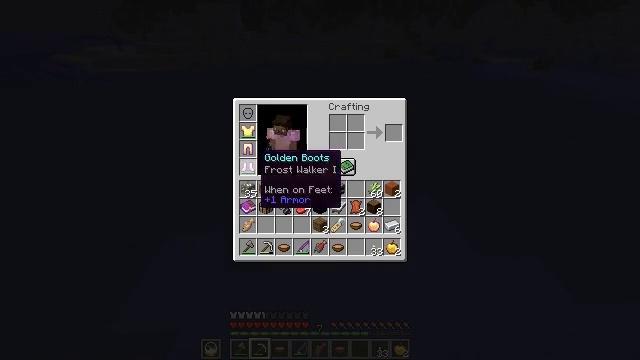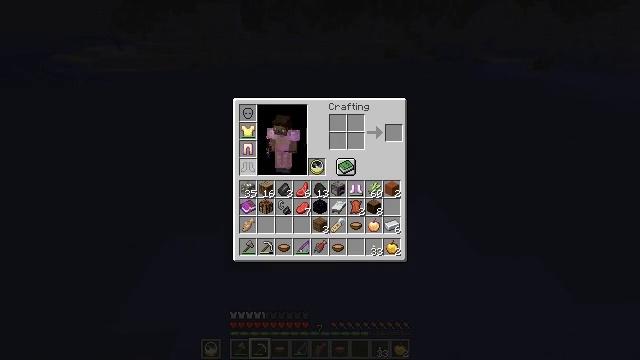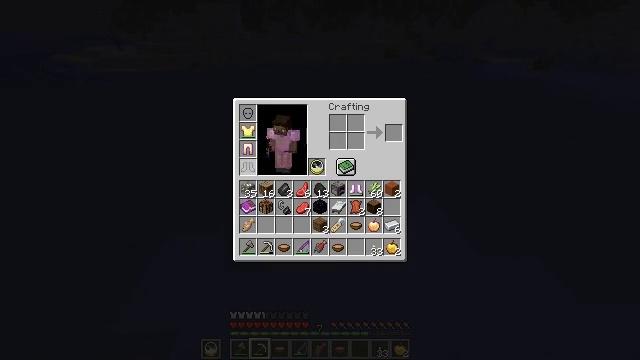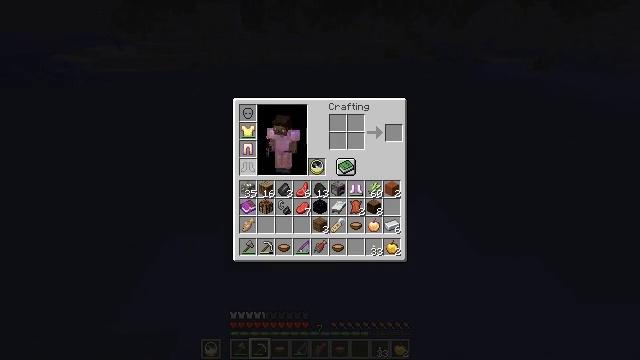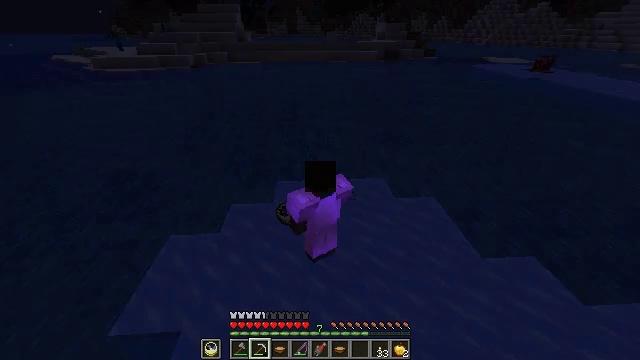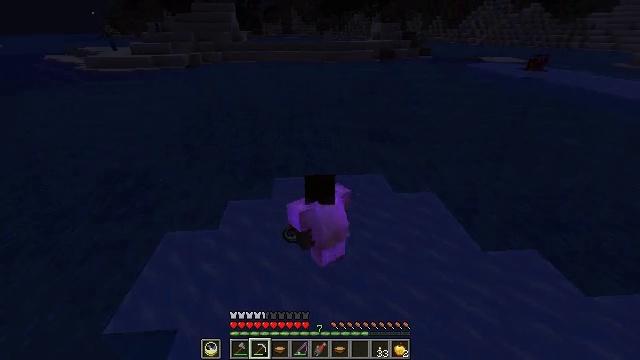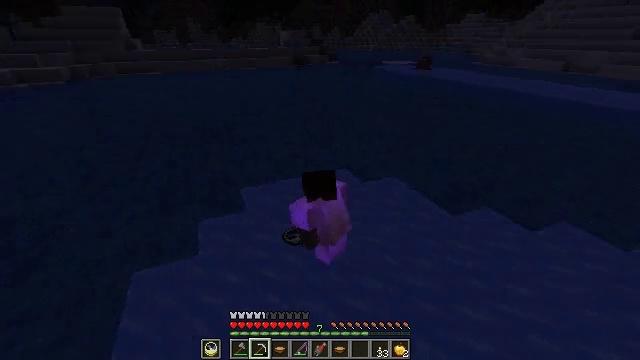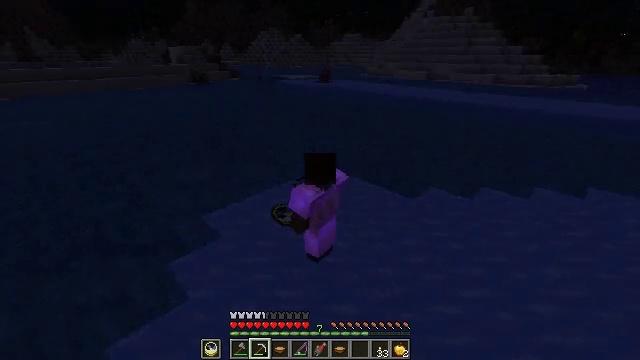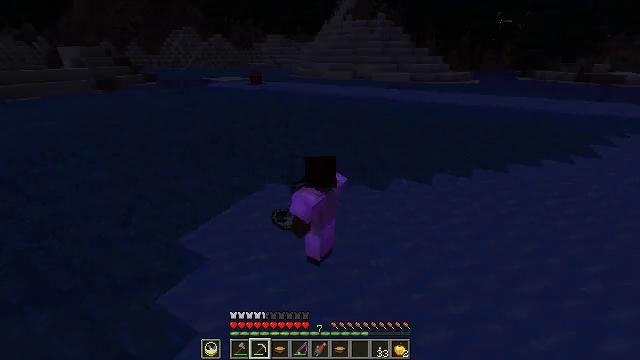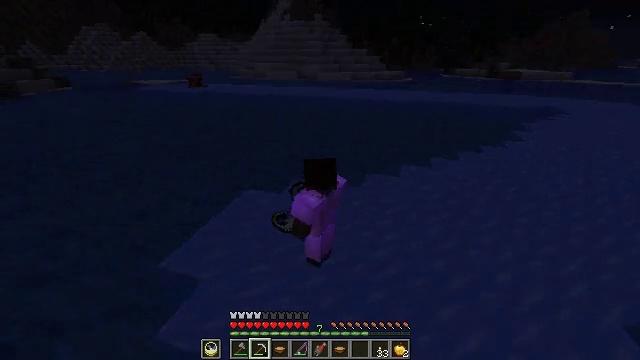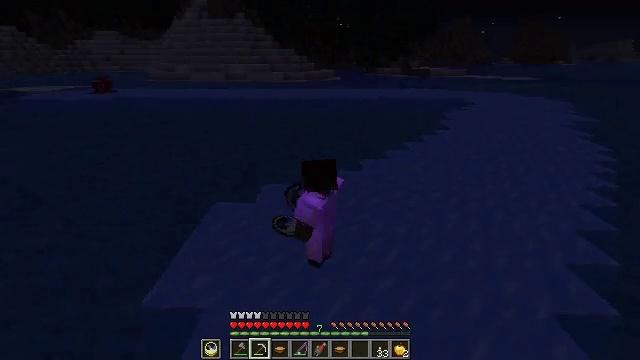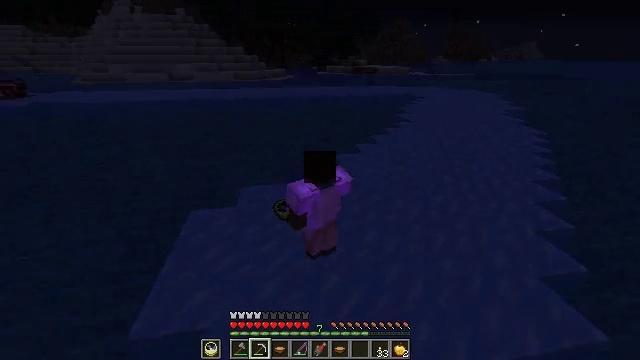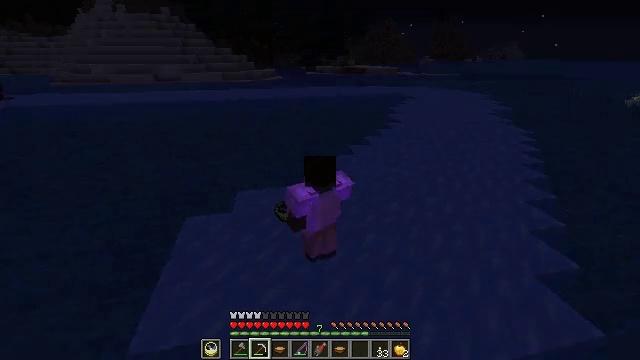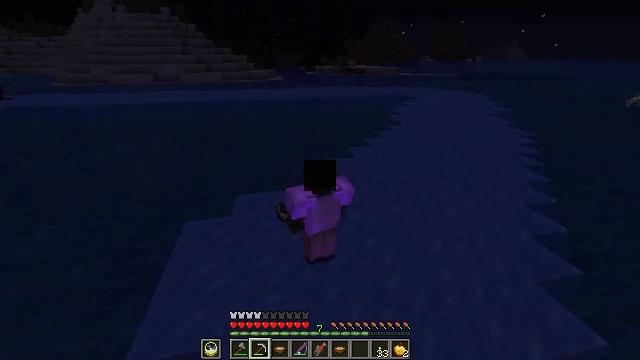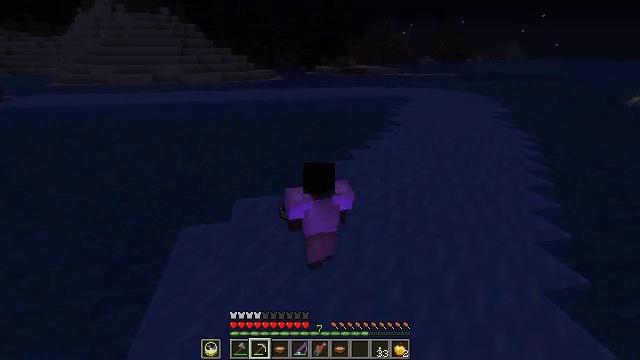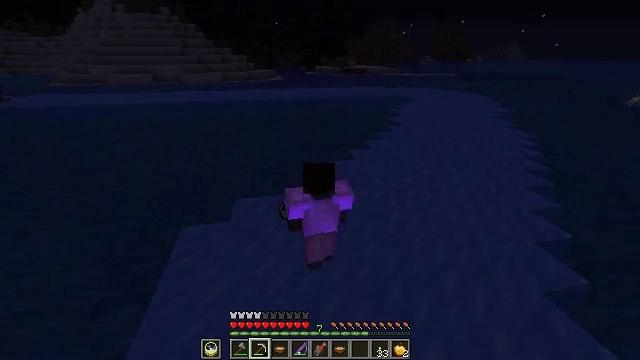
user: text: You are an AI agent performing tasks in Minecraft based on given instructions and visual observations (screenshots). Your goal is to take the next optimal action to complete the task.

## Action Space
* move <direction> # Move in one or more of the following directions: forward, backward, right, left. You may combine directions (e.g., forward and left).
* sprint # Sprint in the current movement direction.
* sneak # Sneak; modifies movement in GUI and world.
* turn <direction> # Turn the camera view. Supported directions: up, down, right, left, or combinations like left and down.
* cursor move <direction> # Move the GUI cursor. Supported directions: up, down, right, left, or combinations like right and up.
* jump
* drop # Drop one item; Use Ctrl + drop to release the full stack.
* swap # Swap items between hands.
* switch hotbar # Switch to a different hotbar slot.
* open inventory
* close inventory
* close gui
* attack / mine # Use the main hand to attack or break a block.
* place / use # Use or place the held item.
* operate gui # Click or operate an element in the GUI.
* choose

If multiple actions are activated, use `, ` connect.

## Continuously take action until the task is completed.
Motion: motion action
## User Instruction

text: Gather frosted ice by mining it.
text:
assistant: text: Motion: sneak, operate gui
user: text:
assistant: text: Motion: sneak, operate gui
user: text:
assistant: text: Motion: sneak, operate gui
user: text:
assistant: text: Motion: sneak, close inventory
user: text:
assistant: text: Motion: sneak, close inventory
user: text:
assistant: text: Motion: turn right and up, close inventory
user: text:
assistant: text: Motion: turn right and up
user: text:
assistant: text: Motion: turn right
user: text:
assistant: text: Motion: move forward, turn right
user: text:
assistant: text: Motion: move forward, turn right
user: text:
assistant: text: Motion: move forward, turn right
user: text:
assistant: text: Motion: move forward, turn right
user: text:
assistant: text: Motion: move forward
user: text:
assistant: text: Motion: move forward
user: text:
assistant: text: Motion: move forward and move right
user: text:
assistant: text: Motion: move forward and move right
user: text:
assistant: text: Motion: move forward and move right
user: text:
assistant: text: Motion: move forward and move right, sprint
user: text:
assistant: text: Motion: move forward and move right, sprint
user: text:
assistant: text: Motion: move forward and move right, sprint, turn left
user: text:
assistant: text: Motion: move forward and move right, sprint, turn left and down
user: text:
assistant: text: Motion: move forward and move right, sprint, turn left and down
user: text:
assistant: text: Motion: move forward and move right, sprint, turn left and down
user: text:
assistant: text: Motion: move forward and move right, sprint, turn left
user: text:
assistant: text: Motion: move forward and move right, sprint
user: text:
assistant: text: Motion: move forward and move right, sprint
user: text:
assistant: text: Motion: move forward and move right, sprint
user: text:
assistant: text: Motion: move forward and move right, sprint
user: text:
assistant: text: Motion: move forward and move right, sprint, turn right and down
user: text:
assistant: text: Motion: move forward and move right, sprint, turn right and down